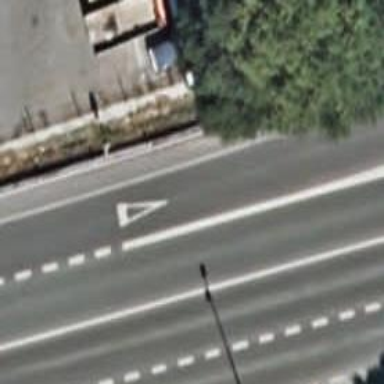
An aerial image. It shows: Road with "give way" sign.